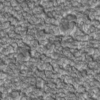
Label: not_dusty